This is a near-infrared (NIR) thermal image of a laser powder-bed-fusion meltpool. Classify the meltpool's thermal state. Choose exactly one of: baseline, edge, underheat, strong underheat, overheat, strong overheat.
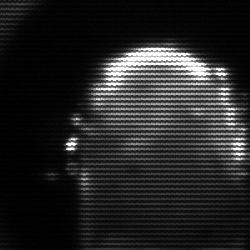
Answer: baseline